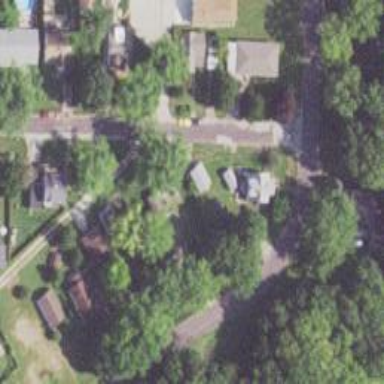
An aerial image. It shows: Alleyway designated as service road.